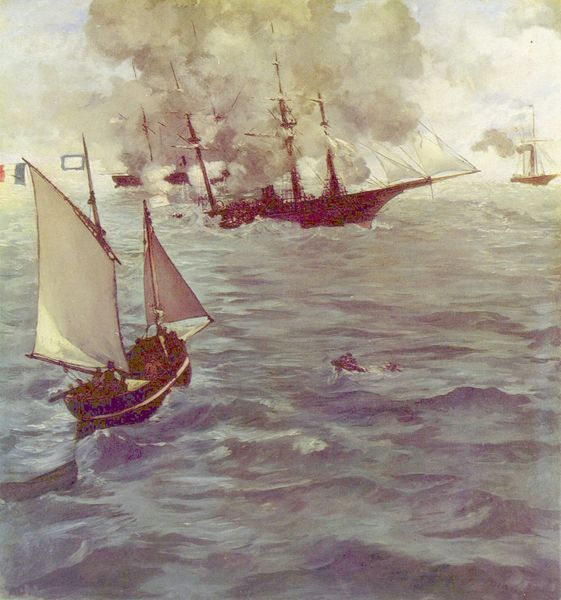
Titel: Schlacht zwischen der "Kearsarge" und der "Alabama"
Künstler: Édouard Manet
Standort: Philadelphia (Pennsylvania)
Institution: Philadelphia Museum of Art
Schlagwörter: angriff, blau, feuer, gemälde, gewitter, himmel, kampf, meer, wasser, weiß, wolken, aquarell, gelb, komposition, menschen, ocker, see, braun, frankreich, grau, hell, licht, männer, schwarz, rot, wolke, beige, malerei, saufen, bild, öl, ferne, horizont, wind, qualm, rauch, sonne, boot, boote, hellblau, gischt, schiff, schiffe, segel, segelboot, segelschiffe, welle, wellen, fahnen, fahne, flagge, mast, segelschiff, trikolore, dunst, violett, treiben, bug, masten, brand, dampf, dampfschiff, flut, fluten, krieg, schiffbruch, schiffsbrand, schlacht, seenot, seestück, seile, sinken, sturm, treibgut, turner, untergang, unwetter, wellengang, wogen, dunkelblau, monet, manet, segelboote, takelage, ozean, segler, kanone, brennen, explosion, schwimmen, attacke, kämpfen, wimpel, seegang, fisch, hilfe, bocklin, atmosphäre, kanonen, matrosen, maste, kreig, deck, marine, bau, schwefelgelb, schießen, kentern, rettung, gefecht, bord, heck, breitseite, steuerbord, beiboot, seeschlacht, besatzung, crew, zweimaster, mannschaft, bleu blanc rouge, mäste, dreimaster, william, rettungsboot, armada, schif, braund, ertrinken, schiffbrüchig, piraten, pirat, bataille, grai, rettungsschiff, entern, beschuß, seesturm, belgien, btaun, brennt, bergung, backbord, beastzung, kanonen rauch, offene, rettungsbooot, seemot, seglboot, über bord, welklen, schiffbruechiger, dreimast, meer ozean see